Question: I am playing with the template here:
<URL>
I got all the source from github:
<URL>
For some reason, all of the icons are missing.
I triple checked the folders to make sure everything is there. The email icon is using icon-envelope style inside bootstrap.min.css.
'''
.icon-envelope{background-position:-72px 0}
'''
I do have this image: background-image:("../img/glyphicons-halflings.png");
Any ideas?
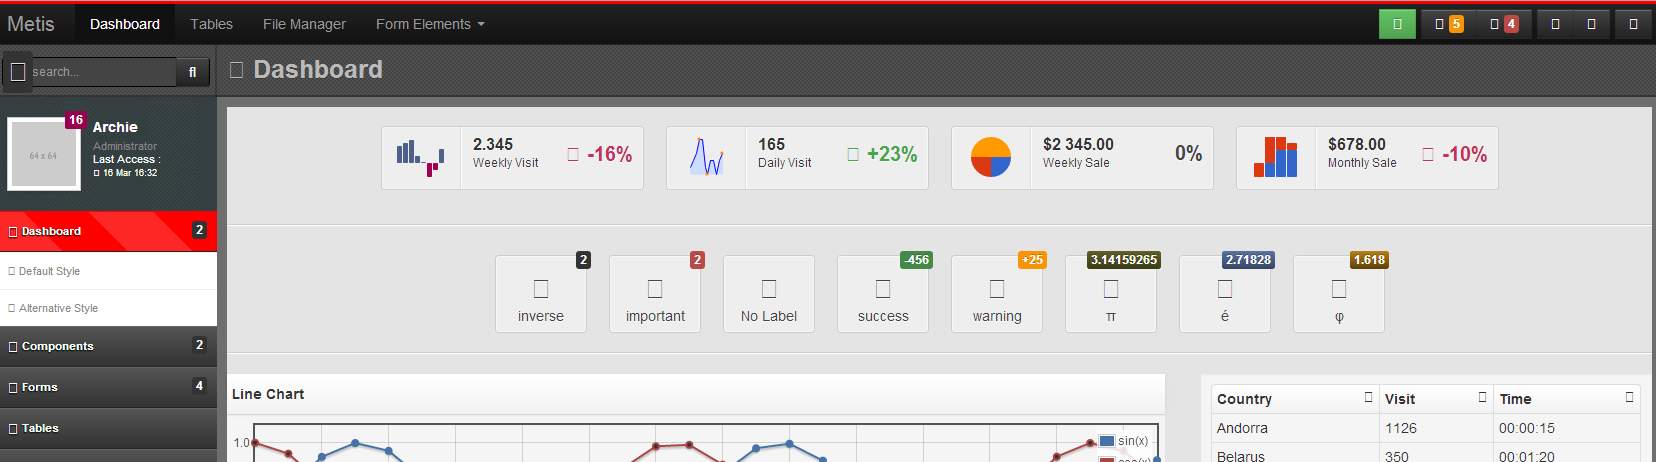
Answer: The icons are an actual font (not image) called font awesome: <URL>
The path for this font can be seen in "font-awesome.min.css"
'''
@font-face {
font-family: 'FontAwesome';
src: url('../font/fontawesome-webfont.eot?v=3.2.0');
src: url('../font/fontawesome-webfont.eot?#iefix&v=3.2.0') format('embedded-opentype'), url('../font/fontawesome-webfont.woff?v=3.2.0') format('woff'), url('../font/fontawesome-webfont.ttf?v=3.2.0') format('truetype'), url('../font/fontawesome-webfont.svg#fontawesomeregular?v=3.2.0') format('svg');
font-weight: normal;
font-style: normal;
}
'''